Question: I have been searching for long time to print formatted text and images which are in panel(PanelContain) but I have not get yet to print formatted text and images.Please tell me which text box support early I had used Rich text box but it does not convert in bitmap so I was getting blank text box.
Please help me.It is very very important for my project.
This is my code:
'''
private void PrintPanel()
{
System.Drawing.Printing.PrintDocument doc = new PrintDocument();
doc.PrintPage += new PrintPageEventHandler(doc_PrintPage);
doc.Print();
}
private void doc_PrintPage(object sender, PrintPageEventArgs e)
{
try
{
RichTxtRptBody.BorderStyle = BorderStyle.None;
Bitmap bmp = new Bitmap(PanelContain.Width,
PanelContain.Height);
float tgtWidthMM = 210; //A4 paper size
float tgtHeightMM = 297;
float tgtWidthInches = tgtWidthMM / 25.4f;
float tgtHeightInches = tgtHeightMM / 25.4f;
float srcWidthPx = bmp.Width;
float srcHeightPx = bmp.Height;
float dpiX = srcWidthPx / tgtWidthInches;
float dpiY = srcHeightPx / tgtHeightInches;
bmp.SetResolution(dpiX, dpiY);
PanelContain.DrawToBitmap(bmp, PanelContain.ClientRectangle);
e.Graphics.InterpolationMode =
InterpolationMode.HighQualityBicubic;
e.Graphics.PageUnit = GraphicsUnit.Millimeter;
e.Graphics.DrawImage(bmp, 3, 1, tgtWidthMM, tgtHeightMM-24);
}
catch (Exception ex)
{
}
}
private void toolStripBtnPrint_Click(object sender, EventArgs e)
{
try
{
Img = null;
PrintDocument doc = new PrintDocument();
PrintDialog dlgSettings = new PrintDialog();
dlgSettings.Document = doc;
if (dlgSettings.ShowDialog() == DialogResult.OK)
{
PrintPanel();
}
}
catch (Exception ex)
{
}
}
'''
I have also given a snapshot of my panel:

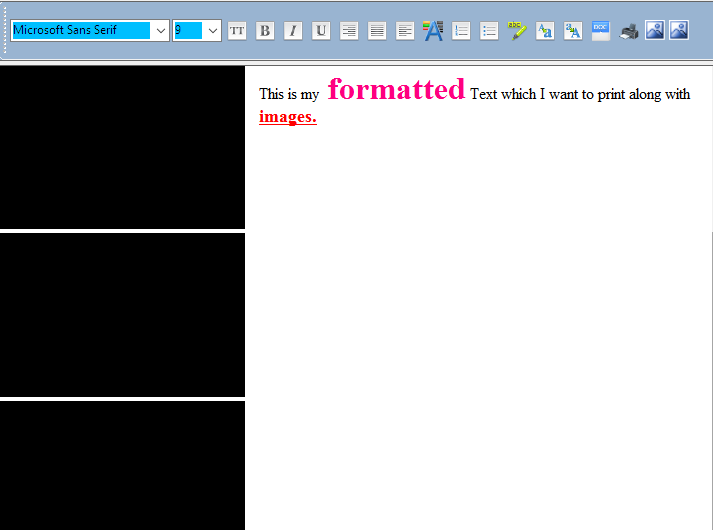
Answer: YOU can use webbrowsercontrol populate dynamically and then you can print easily as you want to print with full formatting option as html code can help you to give layout also.